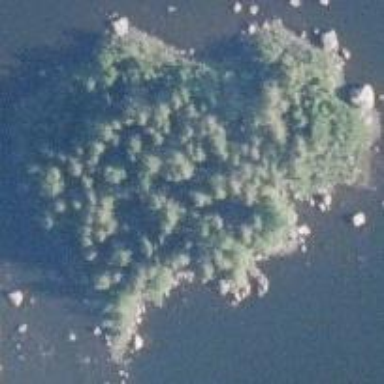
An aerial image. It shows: Islet along the natural coastline.